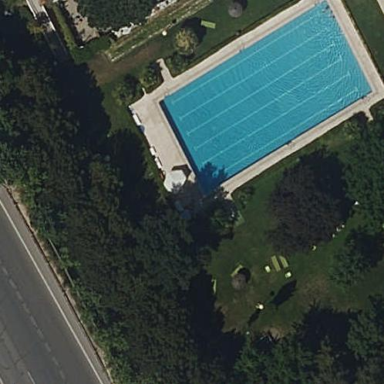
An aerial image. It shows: Swimming pool located in leisure land.